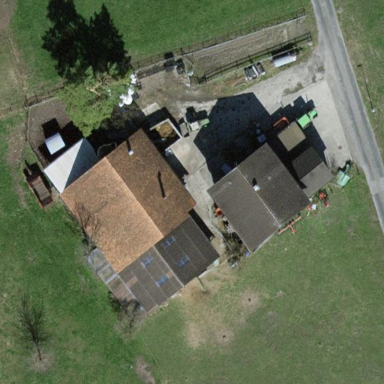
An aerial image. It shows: Farmyard area.